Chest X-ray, AP view. Patient: 42 years old, sex M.
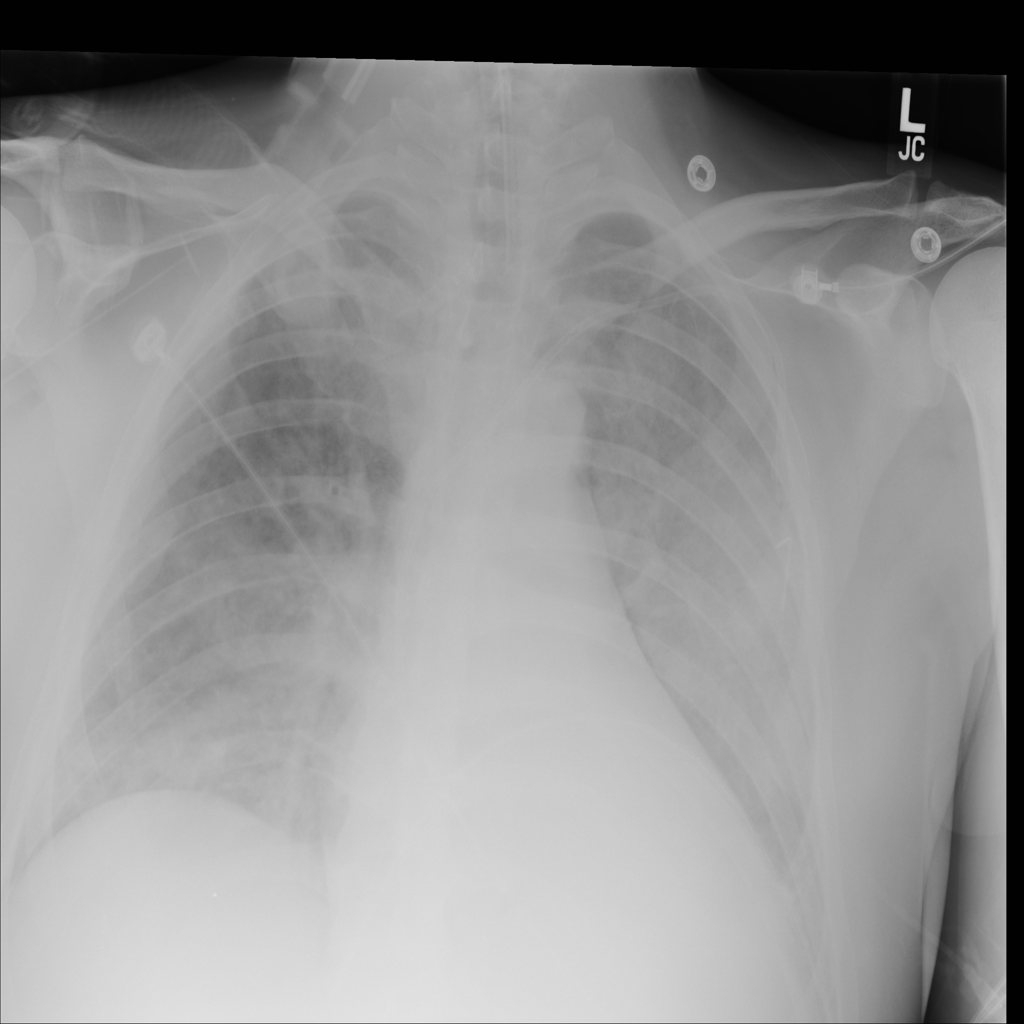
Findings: Infiltration